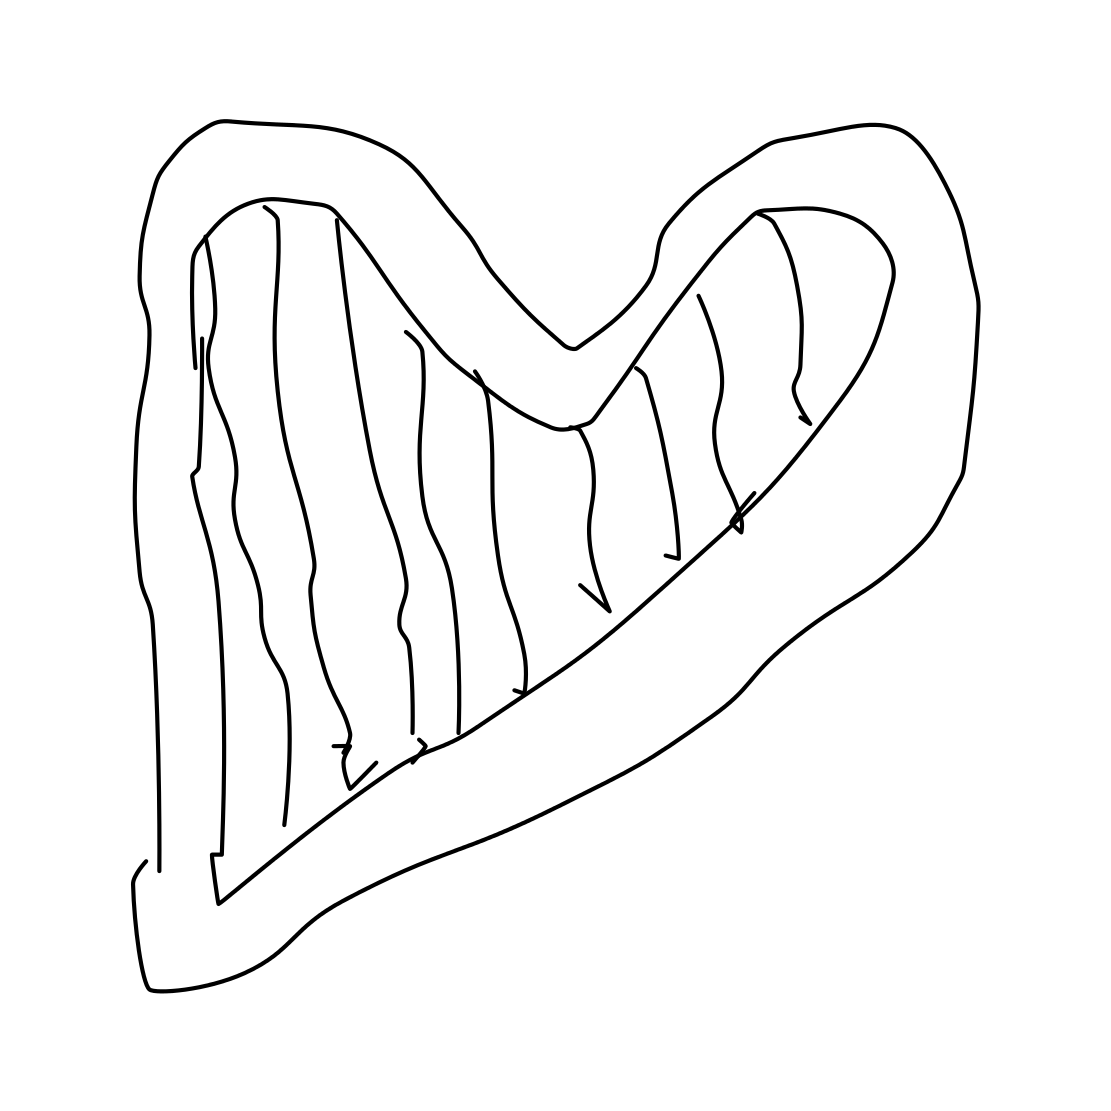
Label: harp